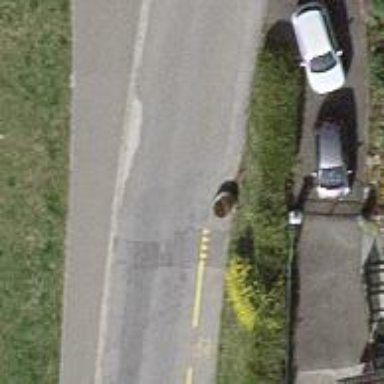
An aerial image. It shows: Bollard made of concrete.